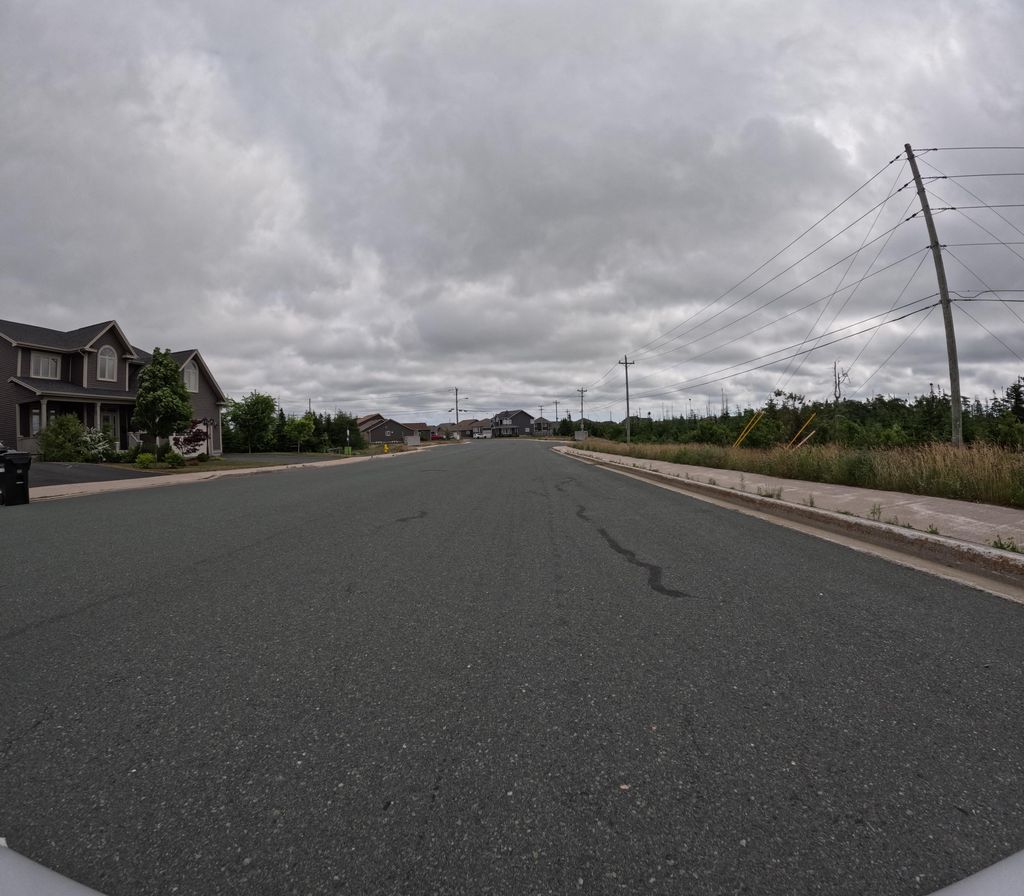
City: st_johns